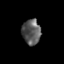
Tissue: skin
Cell type: Epithelial cells
Senescence score: 0.2844
Nuclear area (px): 458
Mean DAPI intensity: 89.978